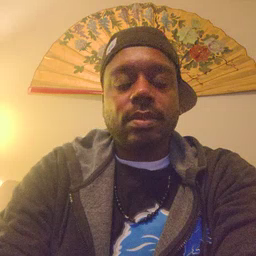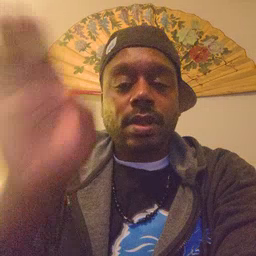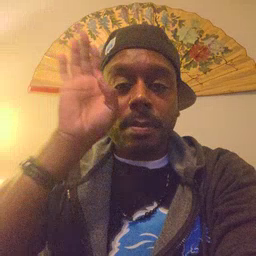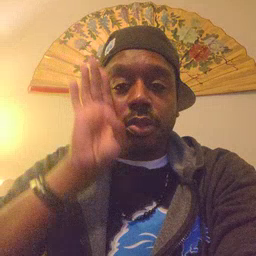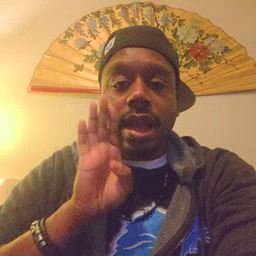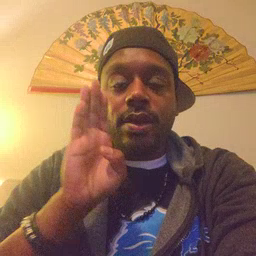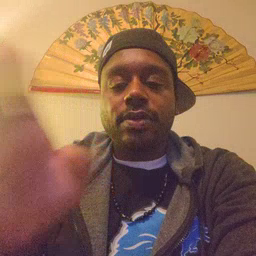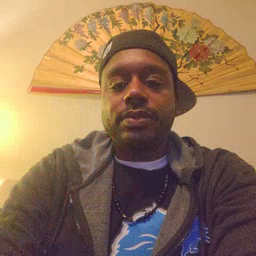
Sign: brown